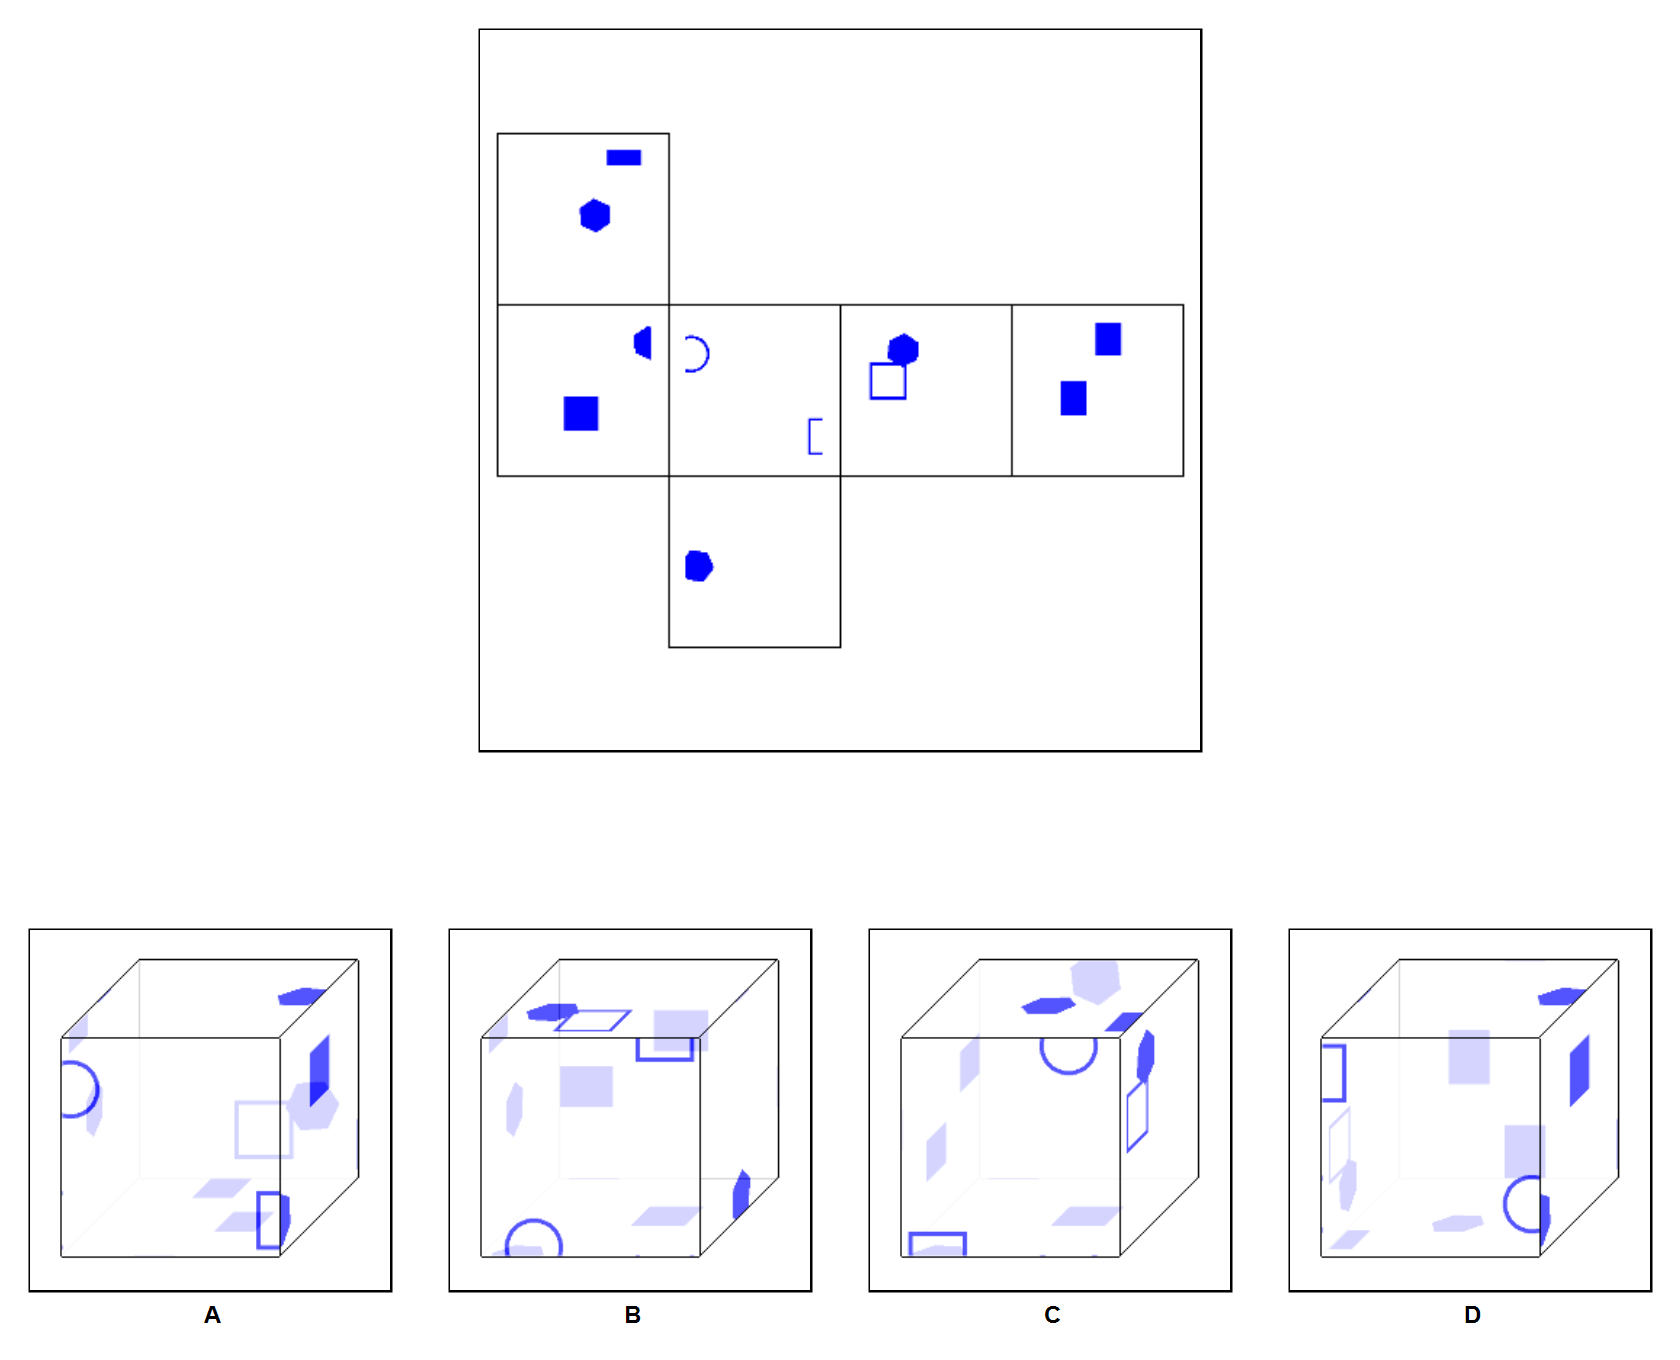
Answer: B